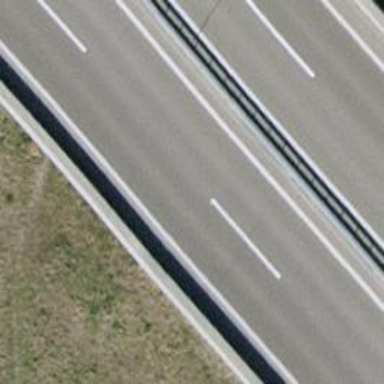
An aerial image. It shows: Motorway bridge with asphalt surface.